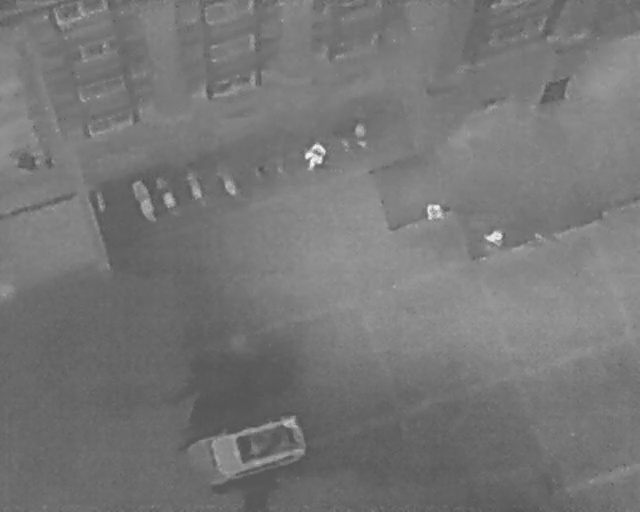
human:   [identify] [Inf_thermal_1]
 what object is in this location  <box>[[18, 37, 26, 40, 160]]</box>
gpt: <ref>1 large bicycle at the left</ref>

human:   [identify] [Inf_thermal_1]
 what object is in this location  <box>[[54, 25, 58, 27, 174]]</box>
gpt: <ref>1 medium bicycle at the top</ref>

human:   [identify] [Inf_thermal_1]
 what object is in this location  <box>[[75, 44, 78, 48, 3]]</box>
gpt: <ref>1 large person at the right</ref>

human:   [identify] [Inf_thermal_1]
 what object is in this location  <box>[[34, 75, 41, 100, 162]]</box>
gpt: <ref>1 large car at the bottom</ref>